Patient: sex F, age 59
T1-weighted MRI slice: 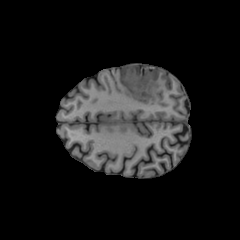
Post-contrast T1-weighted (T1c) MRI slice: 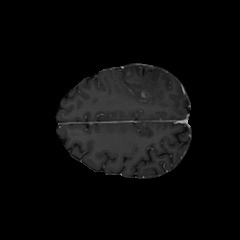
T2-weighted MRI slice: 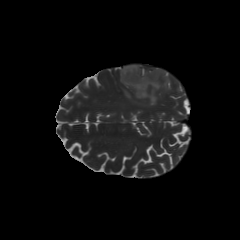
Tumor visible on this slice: yes
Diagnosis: Astrocytoma, IDH-mutant
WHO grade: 3